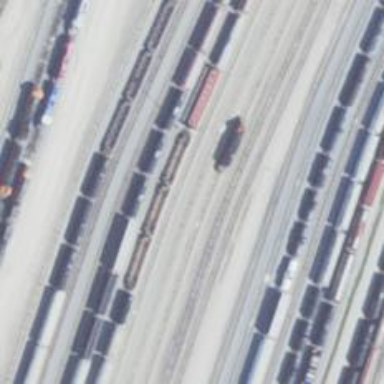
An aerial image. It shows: Railway yard.